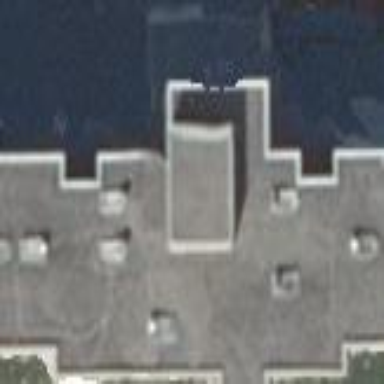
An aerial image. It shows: Flat-roofed apartment building.